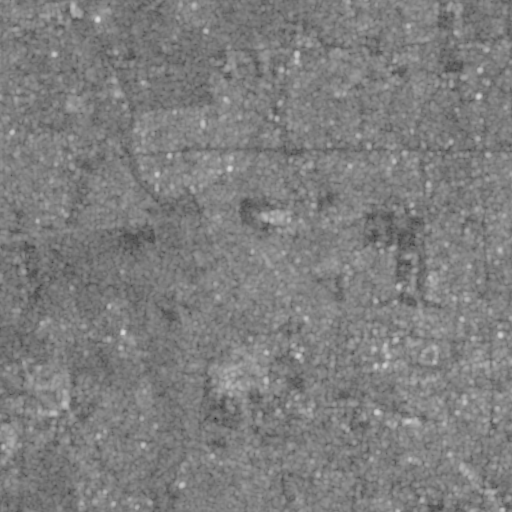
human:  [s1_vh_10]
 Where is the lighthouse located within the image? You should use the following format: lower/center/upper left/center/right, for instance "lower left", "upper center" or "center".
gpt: The lighthouse is located in the lower right of the image.
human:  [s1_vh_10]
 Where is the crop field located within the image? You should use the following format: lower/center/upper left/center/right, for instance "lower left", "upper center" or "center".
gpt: There is no crop field in the image.

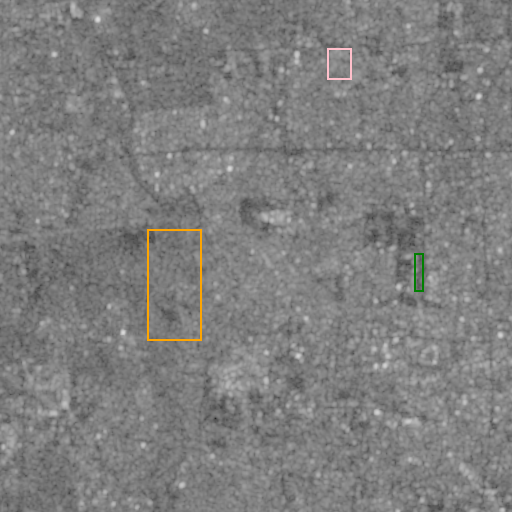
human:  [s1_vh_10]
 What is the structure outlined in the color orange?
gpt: The structure outlined in orange is a park.
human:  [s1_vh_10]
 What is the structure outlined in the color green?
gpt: The structure outlined in green is a parking lot.
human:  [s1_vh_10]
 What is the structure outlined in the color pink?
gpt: The structure outlined in pink is a power substation.
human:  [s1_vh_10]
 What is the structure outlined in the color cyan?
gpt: There is no cyan outline.